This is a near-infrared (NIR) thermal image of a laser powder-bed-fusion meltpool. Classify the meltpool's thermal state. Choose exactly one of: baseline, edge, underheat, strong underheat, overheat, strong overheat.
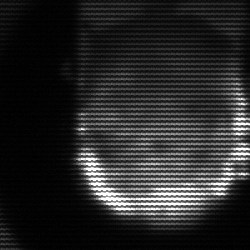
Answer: baseline